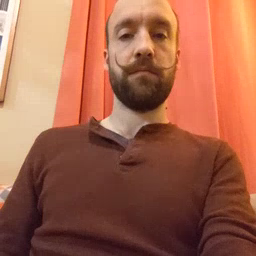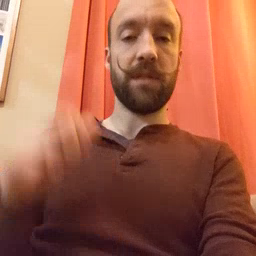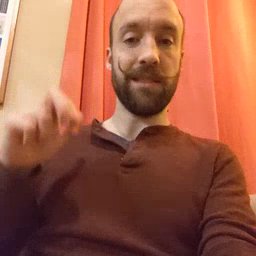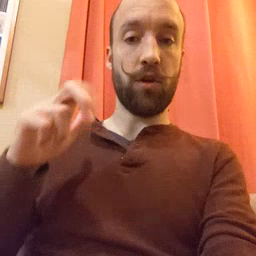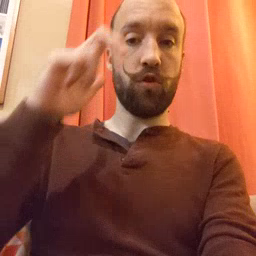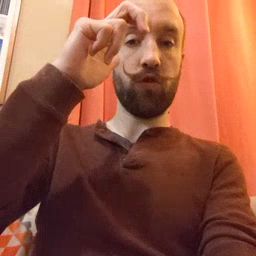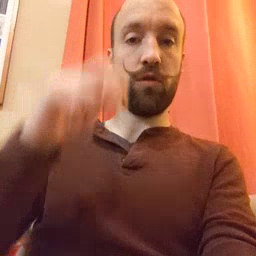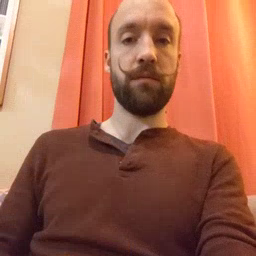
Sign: stairs